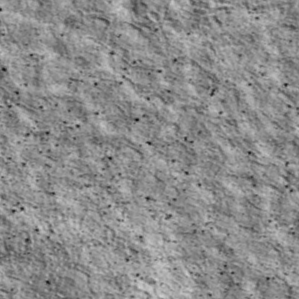
Label: non_frost